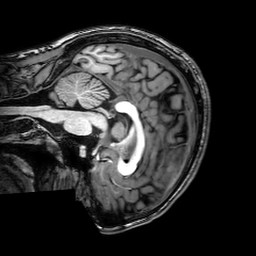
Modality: T1w
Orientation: sagittal
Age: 20
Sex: male
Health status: healthy
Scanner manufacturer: philips
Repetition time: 0.008234 s
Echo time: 0.00377 s